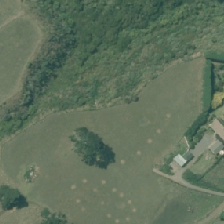
Land cover: grose_broom